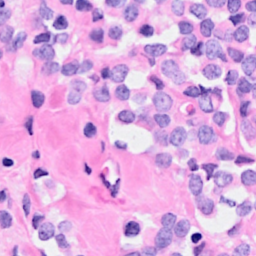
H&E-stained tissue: Breast